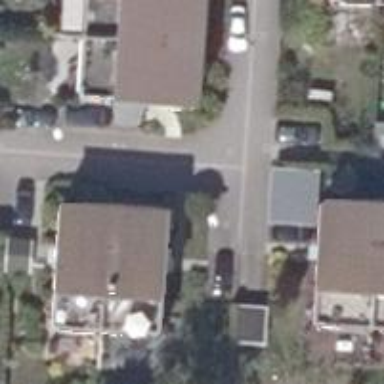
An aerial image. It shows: Living street.